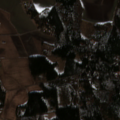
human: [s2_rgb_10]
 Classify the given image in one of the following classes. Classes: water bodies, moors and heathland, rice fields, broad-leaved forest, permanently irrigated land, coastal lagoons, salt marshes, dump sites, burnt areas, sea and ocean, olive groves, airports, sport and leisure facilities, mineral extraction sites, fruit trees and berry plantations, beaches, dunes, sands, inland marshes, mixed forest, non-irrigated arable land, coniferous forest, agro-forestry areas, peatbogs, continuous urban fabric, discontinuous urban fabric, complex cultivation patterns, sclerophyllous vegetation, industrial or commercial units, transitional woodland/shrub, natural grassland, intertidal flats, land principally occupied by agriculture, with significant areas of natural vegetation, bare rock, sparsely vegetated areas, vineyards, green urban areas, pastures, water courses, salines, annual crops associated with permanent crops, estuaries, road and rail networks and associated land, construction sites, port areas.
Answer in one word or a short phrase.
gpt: non-irrigated arable land, mixed forest